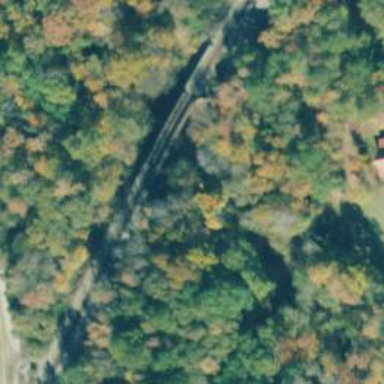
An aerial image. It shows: Bridge over railway line.